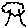
Label: tree